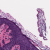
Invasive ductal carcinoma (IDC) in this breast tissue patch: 0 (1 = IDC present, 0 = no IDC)